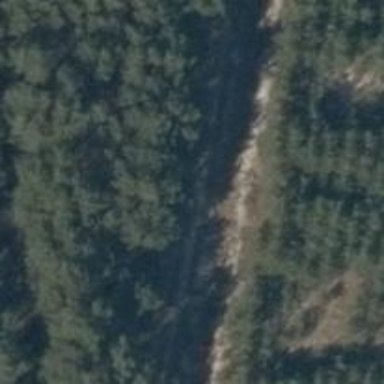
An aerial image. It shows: Sandy track road with grade4 tracktype.